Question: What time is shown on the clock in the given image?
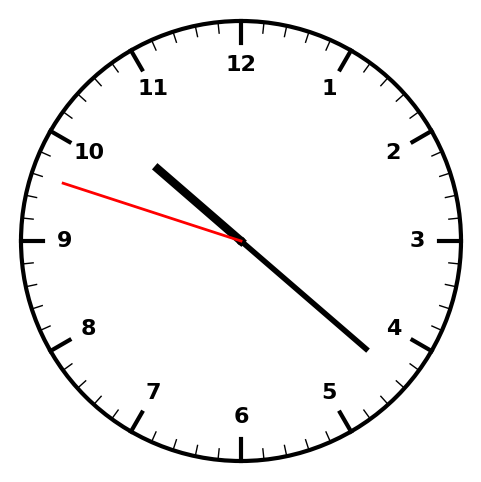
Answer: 10:21:48